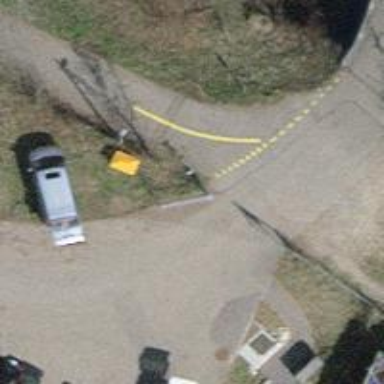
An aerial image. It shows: Paved driveway designated as service road.